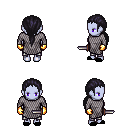
a pixel art fantasy rpg character, female body template, dark elf, purple skin, chain mail, metal pants, raven ponytail hairstyle, gold gloves, black slippers, dagger, four views (front, back, left, right), 2x2 character sprite sheet, small pixel art, hard edges, no anti-aliasing